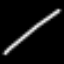
Label: line